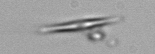
Label: pennate